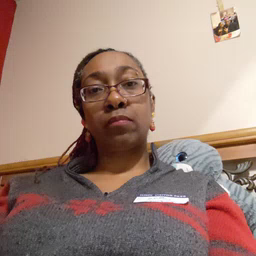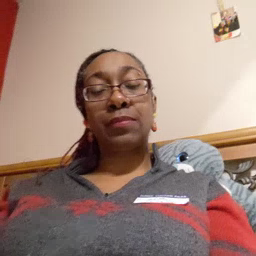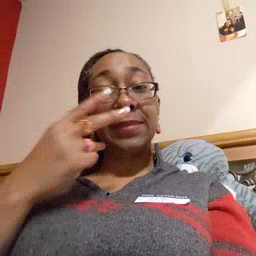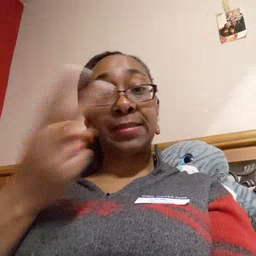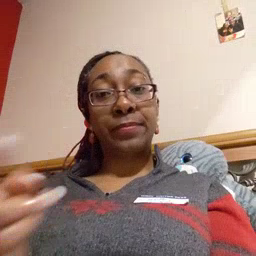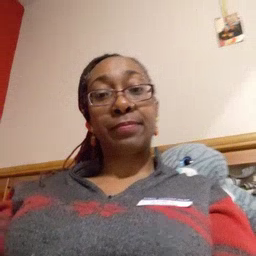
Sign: see